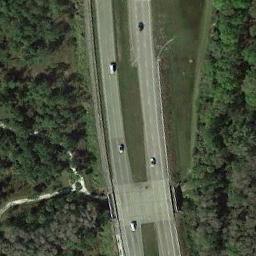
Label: freeway